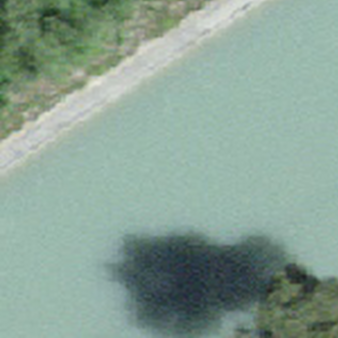
Label: other